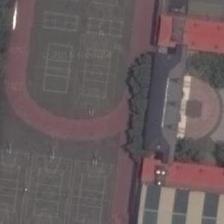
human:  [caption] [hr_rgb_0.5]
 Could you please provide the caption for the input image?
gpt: an old playground is surrounded by grey trees .

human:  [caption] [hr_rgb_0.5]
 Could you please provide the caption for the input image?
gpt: this exercise site mainly includes basketball courts and tennis courts .

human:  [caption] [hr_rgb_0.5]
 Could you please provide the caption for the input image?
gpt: a playground is surround by some green trees and several buildings .

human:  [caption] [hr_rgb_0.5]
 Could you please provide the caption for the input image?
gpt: several buildings and some green trees are around a playground .

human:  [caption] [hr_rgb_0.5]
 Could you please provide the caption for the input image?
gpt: a playground with several basketball fields next to it is surrounded by some trees and several houses .